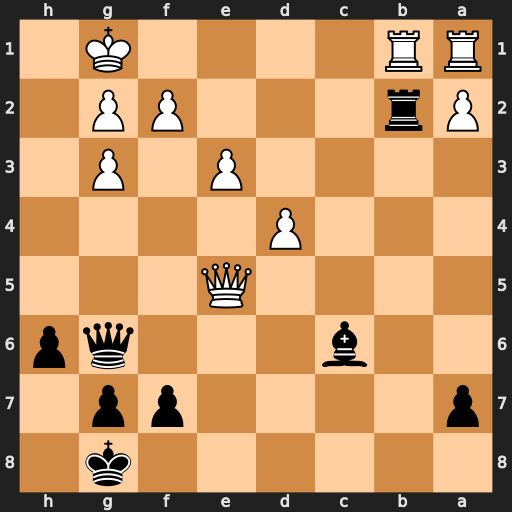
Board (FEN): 6k1/p4pp1/2b3qp/4Q3/3P4/4P1P1/Pr3PP1/RR4K1
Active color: b
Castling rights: -
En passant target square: -
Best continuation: Rxb1+ Rxb1 Qxb1+